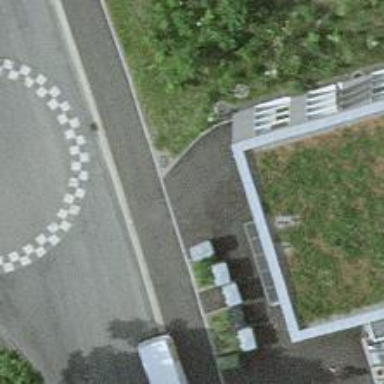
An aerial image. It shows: Parking entrance.